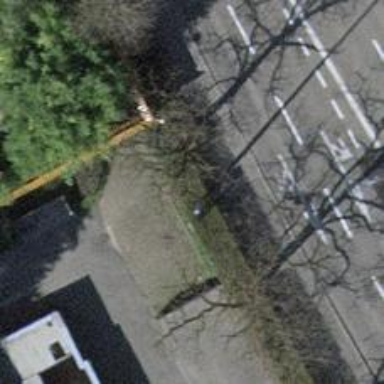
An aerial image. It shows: Hedge acting as barrier.